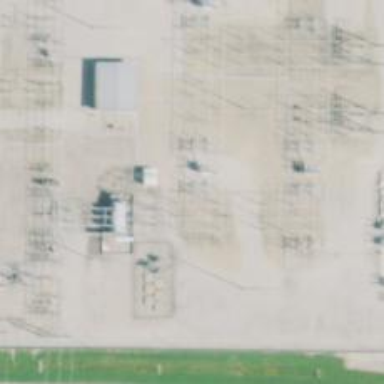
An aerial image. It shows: Switch for power supply.